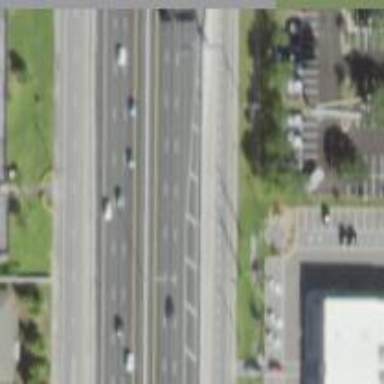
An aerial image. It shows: Motorway junction.